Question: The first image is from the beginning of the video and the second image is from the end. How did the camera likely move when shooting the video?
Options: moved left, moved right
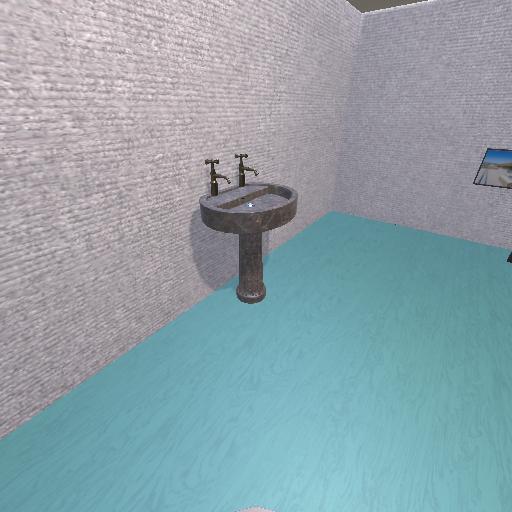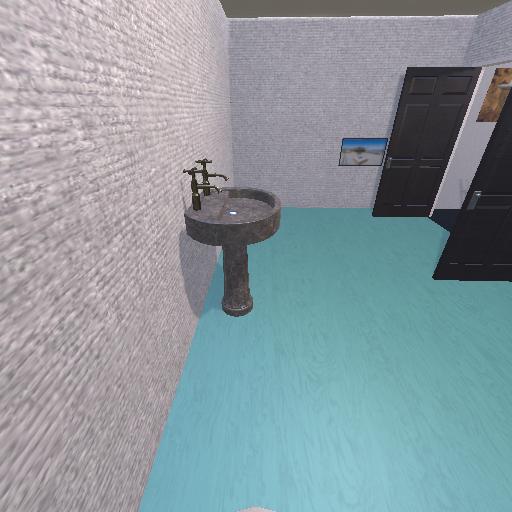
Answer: moved left